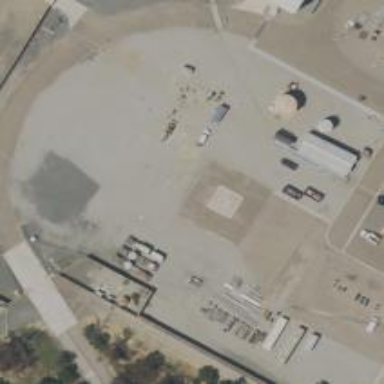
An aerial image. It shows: Image showing helipad at airport.